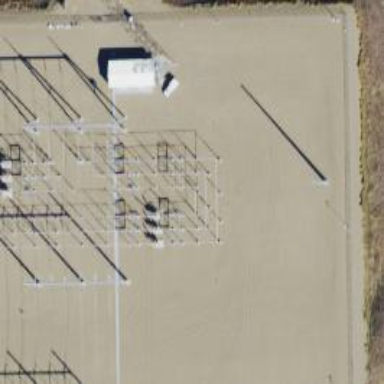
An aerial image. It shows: Switch for power supply.